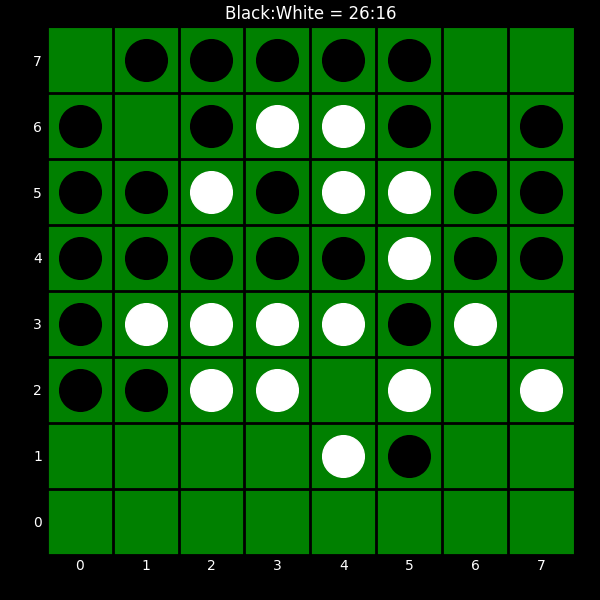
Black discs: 26
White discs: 16